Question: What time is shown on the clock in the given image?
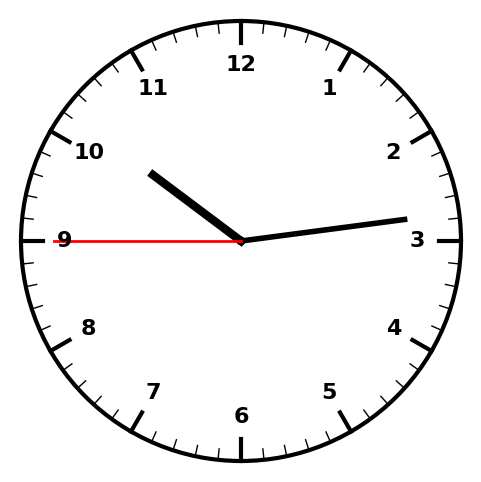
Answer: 10:13:45